Question: I have a 'ASPxGridview' (Normally 21 column but i just want process 4 column).

Every column has a decimal value.
'MV_EDDIE' column is empty.
What i want is, calculating programmaticly ,'MV_EDDIE' columns is 'RISK_EUR - (IPOTEK + MV_BERND)' only in 'GroupSummary' and 'TotalSummary'.
For example;
If
'''
RISK_EUR = 100
IPOTEK = 40
MV_BERND = 50
'''
Then 'MV_EDDIE' column should be 100 - (40 + 50) = 10
How can i do that?
: I have a 'Sql' like this
'''
SELECT A.HESAP_NO, A.TEKLIF_NO1 || '/' || A.TEKLIF_NO2 AS TEKLIF,
A.MUS_K_ISIM, A.RISK,
(CASE WHEN A.DOVIZ_KOD = 21 THEN 'EUR' WHEN A.DOVIZ_KOD = 2 THEN 'USD' WHEN A.DOVIZ_KOD = 1 THEN 'TL' END) AS DOVIZ,
ROUND(KRISK_CV(A.TEKLIF_NO1, A.TEKLIF_NO2,A.DOVIZ_KOD,:TAR),2) AS RISK_EUR,
NVL(IPOTEK(A.HESAP_NO, :TAR),0) AS IPOTEK,
ROUND(SUM(M_V(A.TEKLIF_NO1, A.TEKLIF_NO2,:TAR)),2) AS MV_BERND,
ROUND(SUM(MV_EX(A.TEKLIF_NO1, A.TEKLIF_NO2,:TAR)),2) AS MV_EDDIE,
(CASE WHEN ROUND(SUM(MV_K(A.TEKLIF_NO1, A.TEKLIF_NO2,:TAR)),2) &lt; 0 THEN
ROUND(SUM(MV_EX(A.TEKLIF_NO1, A.TEKLIF_NO2,:TAR)),2) ELSE
ROUND(SUM(MV_K(A.TEKLIF_NO1, A.TEKLIF_NO2,:TAR)),2) END) AS MV_KASKO,
B.TARIH, GGUNK(A.TEKLIF_NO1,A.TEKLIF_NO2,:TAR) AS GUN
FROM S_TEKLIF A, TMP_TAKIP B
WHERE A.HESAP_NO = B.HESAP
--AND A.HESAP_NO = 316
AND A.RISK &gt; 0
GROUP BY B.TARIH, A.HESAP_NO, A.TEKLIF_NO1 || '/' || A.TEKLIF_NO2 ,
A.MUS_K_ISIM, GGUNK(A.TEKLIF_NO1,A.TEKLIF_NO2,:TAR),
A.RISK, A.DOVIZ_KOD,KRISK_CV(A.TEKLIF_NO1, A.TEKLIF_NO2,A.DOVIZ_KOD,:TAR)
ORDER BY 3
'''
: I can solve this problem changing my sql query, but i don't want it. My query is complicated already. I don't want change it. Because of that, i want to solve it programmaticly ..
: I want calculate it only 'GroupSummary' and 'TotalSummary'. Not other row.
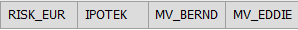
Answer: If anyone consider the answer i found it.
'''
protected void ASPxGridView1_Init(object sender, EventArgs e)
{
GridViewDataTextColumn colTotal = new GridViewDataTextColumn();
colTotal.Caption = "Total";
colTotal.FieldName = "Total";
colTotal.UnboundType = DevExpress.Data.UnboundColumnType.Decimal;
colTotal.VisibleIndex = ASPxGridView1.VisibleColumns.Count;
colTotal.PropertiesTextEdit.DisplayFormatString = "n0";
ASPxGridView1.Columns.Add(colTotal);
}
protected void ASPxGridView1_CustomUnboundColumnData(object sender, ASPxGridViewColumnDataEventArgs e)
{
if (e.Column.FieldName == "Total")
{
decimal risk = Convert.ToDecimal(e.GetListSourceFieldValue("RISK"));
decimal mv = Convert.ToDecimal(e.GetListSourceFieldValue("MV_BERND"));
decimal ipotek = Convert.ToDecimal(e.GetListSourceFieldValue("IPOTEK"));
e.Value = risk - mv - ipotek;
}
}
'''